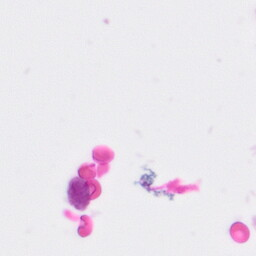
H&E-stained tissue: Pancreatic